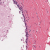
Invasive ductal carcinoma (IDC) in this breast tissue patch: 0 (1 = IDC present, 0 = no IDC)